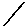
Label: line